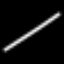
Label: line